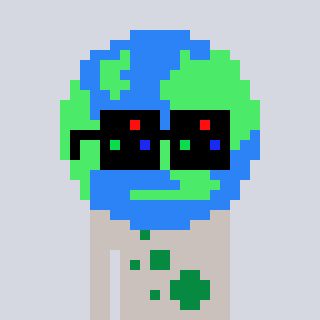
a pixel art character with square black sunglasses, a earth-shaped head and a foggrey-colored body on a cool background